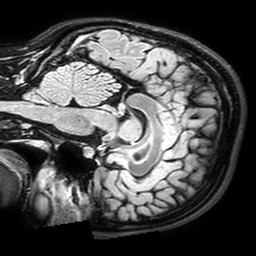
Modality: T2w
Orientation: sagittal
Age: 25
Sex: female
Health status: healthy
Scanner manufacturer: philips
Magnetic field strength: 3 T
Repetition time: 5 s
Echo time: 0.3218 s